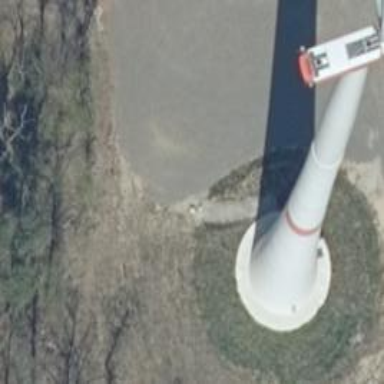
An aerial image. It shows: Wind power generator employing wind turbines.